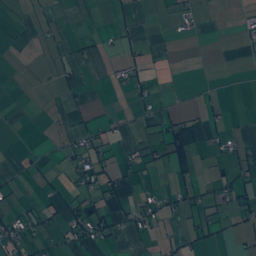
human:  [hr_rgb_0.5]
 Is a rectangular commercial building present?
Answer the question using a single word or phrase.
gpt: yes

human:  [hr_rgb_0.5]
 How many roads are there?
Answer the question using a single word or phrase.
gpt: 59

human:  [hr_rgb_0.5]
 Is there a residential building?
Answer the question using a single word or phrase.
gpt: yes

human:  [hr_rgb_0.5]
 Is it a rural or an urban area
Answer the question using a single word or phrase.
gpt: rural

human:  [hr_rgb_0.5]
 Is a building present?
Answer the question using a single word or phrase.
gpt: yes

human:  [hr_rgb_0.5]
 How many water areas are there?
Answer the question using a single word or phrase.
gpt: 17

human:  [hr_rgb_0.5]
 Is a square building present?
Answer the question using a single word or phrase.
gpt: yes

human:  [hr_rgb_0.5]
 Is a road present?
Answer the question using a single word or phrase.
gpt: yes

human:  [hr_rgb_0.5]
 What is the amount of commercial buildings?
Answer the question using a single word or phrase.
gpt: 4

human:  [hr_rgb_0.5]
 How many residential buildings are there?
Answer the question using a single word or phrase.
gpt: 383

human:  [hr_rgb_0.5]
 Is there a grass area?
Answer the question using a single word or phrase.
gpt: yes

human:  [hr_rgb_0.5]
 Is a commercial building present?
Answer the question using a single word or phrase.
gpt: yes

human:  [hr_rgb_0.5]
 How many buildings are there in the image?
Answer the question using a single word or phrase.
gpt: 388

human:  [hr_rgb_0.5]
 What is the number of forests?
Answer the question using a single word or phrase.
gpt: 51

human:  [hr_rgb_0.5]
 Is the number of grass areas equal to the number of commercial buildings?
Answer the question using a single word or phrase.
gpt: no

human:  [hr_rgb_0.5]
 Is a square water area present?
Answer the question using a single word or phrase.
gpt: yes

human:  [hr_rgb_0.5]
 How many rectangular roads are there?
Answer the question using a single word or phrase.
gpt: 0

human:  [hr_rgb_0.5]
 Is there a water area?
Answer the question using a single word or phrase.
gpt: yes

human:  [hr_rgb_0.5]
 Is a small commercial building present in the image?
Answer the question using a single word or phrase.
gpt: yes

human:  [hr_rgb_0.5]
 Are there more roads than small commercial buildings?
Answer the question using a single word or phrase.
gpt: yes

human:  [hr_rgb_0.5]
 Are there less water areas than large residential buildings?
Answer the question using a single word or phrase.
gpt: no

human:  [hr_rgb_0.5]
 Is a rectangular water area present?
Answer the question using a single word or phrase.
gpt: yes

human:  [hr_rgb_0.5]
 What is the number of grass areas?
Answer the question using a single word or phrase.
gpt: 373

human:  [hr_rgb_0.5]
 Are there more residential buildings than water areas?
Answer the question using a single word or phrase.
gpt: yes

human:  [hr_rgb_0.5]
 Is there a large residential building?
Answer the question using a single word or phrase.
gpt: no

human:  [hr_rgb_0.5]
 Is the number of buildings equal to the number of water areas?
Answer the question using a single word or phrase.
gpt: no

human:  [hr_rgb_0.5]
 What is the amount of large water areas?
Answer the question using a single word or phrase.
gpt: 0

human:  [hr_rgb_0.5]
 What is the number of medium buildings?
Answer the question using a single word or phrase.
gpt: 5

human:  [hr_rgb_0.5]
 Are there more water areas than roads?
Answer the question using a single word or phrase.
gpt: no

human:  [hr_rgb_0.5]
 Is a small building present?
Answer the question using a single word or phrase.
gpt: yes

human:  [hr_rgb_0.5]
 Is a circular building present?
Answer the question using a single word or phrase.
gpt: yes

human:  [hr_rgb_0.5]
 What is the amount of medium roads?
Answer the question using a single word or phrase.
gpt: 0

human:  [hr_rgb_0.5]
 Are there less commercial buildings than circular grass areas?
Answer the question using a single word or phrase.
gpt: no

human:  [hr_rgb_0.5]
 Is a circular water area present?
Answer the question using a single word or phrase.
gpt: yes

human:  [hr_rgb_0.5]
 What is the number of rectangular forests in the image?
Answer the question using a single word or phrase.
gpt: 9

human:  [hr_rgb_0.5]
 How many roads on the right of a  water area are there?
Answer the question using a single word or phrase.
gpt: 41

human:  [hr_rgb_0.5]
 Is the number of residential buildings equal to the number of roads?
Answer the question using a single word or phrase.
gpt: no

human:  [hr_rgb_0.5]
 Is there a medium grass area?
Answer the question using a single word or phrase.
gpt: yes

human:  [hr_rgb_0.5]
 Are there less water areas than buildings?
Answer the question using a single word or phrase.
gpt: yes

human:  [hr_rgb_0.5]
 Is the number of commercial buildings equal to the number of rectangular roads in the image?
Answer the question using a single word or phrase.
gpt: no

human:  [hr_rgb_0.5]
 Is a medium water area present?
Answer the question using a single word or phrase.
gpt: yes

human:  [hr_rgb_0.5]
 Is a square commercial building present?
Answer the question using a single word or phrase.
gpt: no

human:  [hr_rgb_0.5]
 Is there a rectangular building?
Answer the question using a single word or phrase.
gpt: yes

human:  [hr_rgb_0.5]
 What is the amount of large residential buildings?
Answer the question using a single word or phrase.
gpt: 0

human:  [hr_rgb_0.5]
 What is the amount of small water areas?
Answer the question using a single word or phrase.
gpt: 15

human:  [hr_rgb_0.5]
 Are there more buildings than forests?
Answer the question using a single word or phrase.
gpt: yes

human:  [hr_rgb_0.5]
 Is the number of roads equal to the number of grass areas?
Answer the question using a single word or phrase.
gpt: no

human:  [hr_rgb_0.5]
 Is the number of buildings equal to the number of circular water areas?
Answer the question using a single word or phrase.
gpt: no

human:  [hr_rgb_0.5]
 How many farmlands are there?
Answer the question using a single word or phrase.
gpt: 47

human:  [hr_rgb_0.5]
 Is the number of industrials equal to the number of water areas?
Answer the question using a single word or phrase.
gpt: no

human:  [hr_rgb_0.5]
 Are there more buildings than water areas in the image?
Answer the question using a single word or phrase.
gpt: yes

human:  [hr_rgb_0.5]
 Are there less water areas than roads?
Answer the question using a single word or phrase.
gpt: yes

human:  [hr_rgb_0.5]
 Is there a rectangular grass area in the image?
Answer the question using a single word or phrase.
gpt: yes

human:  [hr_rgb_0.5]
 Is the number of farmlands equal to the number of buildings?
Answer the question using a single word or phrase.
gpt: no

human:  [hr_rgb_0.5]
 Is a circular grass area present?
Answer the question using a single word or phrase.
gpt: no

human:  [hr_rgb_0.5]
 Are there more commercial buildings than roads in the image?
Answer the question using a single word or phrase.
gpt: no

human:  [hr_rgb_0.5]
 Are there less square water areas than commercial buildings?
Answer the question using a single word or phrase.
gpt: yes

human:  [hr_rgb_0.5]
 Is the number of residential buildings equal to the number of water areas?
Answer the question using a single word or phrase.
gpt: no

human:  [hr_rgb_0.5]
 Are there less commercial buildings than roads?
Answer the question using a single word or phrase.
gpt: yes

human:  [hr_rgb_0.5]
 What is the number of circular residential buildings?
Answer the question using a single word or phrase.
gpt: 4

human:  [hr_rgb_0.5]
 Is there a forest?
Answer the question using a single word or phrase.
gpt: yes

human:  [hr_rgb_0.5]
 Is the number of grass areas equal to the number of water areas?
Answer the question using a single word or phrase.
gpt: no

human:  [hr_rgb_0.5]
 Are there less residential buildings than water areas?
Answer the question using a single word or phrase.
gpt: no

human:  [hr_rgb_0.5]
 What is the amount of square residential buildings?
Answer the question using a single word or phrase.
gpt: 4